Interaction volume radius: 5 \u00c5
Interaction volume height: 45 \u00c5
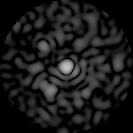
Disorder parameter: 0.8285